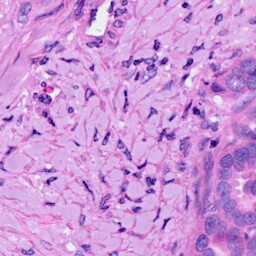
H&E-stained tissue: Ovarian